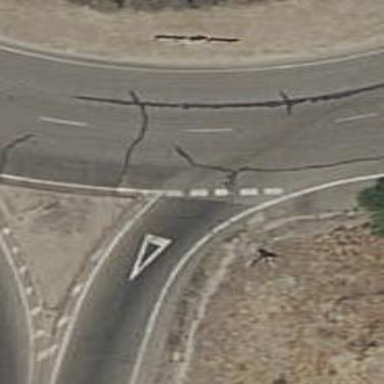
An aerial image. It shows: Road with "give way" sign.